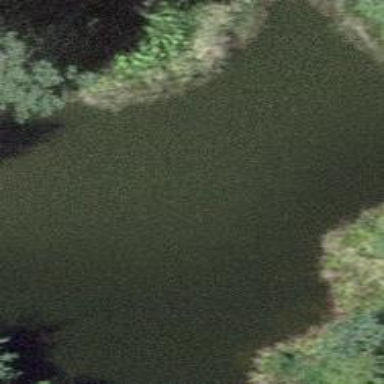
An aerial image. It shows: Pond surrounded by natural water.